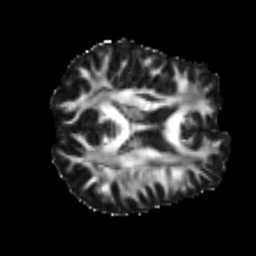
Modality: FA
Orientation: axial
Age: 42
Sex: male
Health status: healthy
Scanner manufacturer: siemens
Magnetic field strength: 3 T
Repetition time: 3.6 s
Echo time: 0.092 s